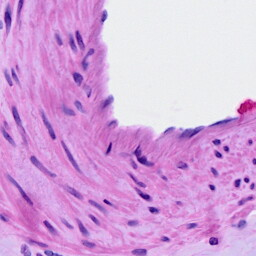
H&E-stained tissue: Ovarian